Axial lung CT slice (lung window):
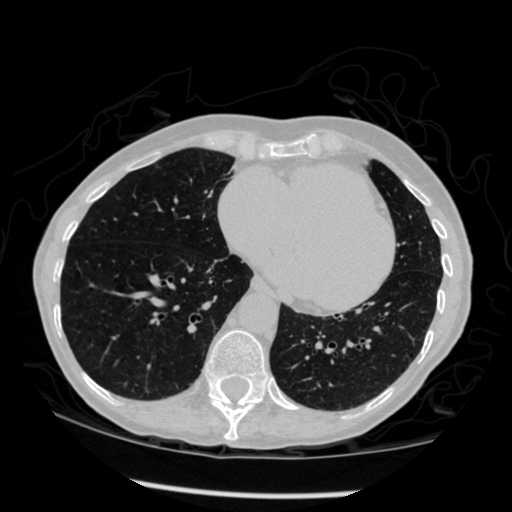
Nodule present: no